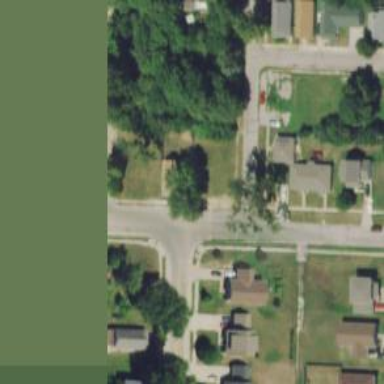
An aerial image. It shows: Residential road.